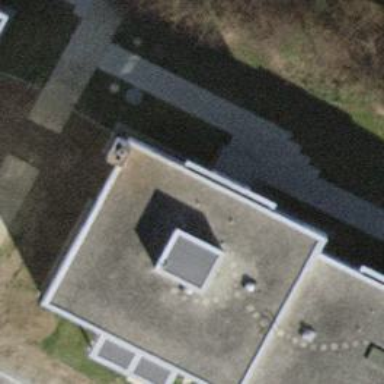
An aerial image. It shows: Flat-roofed building.